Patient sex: M
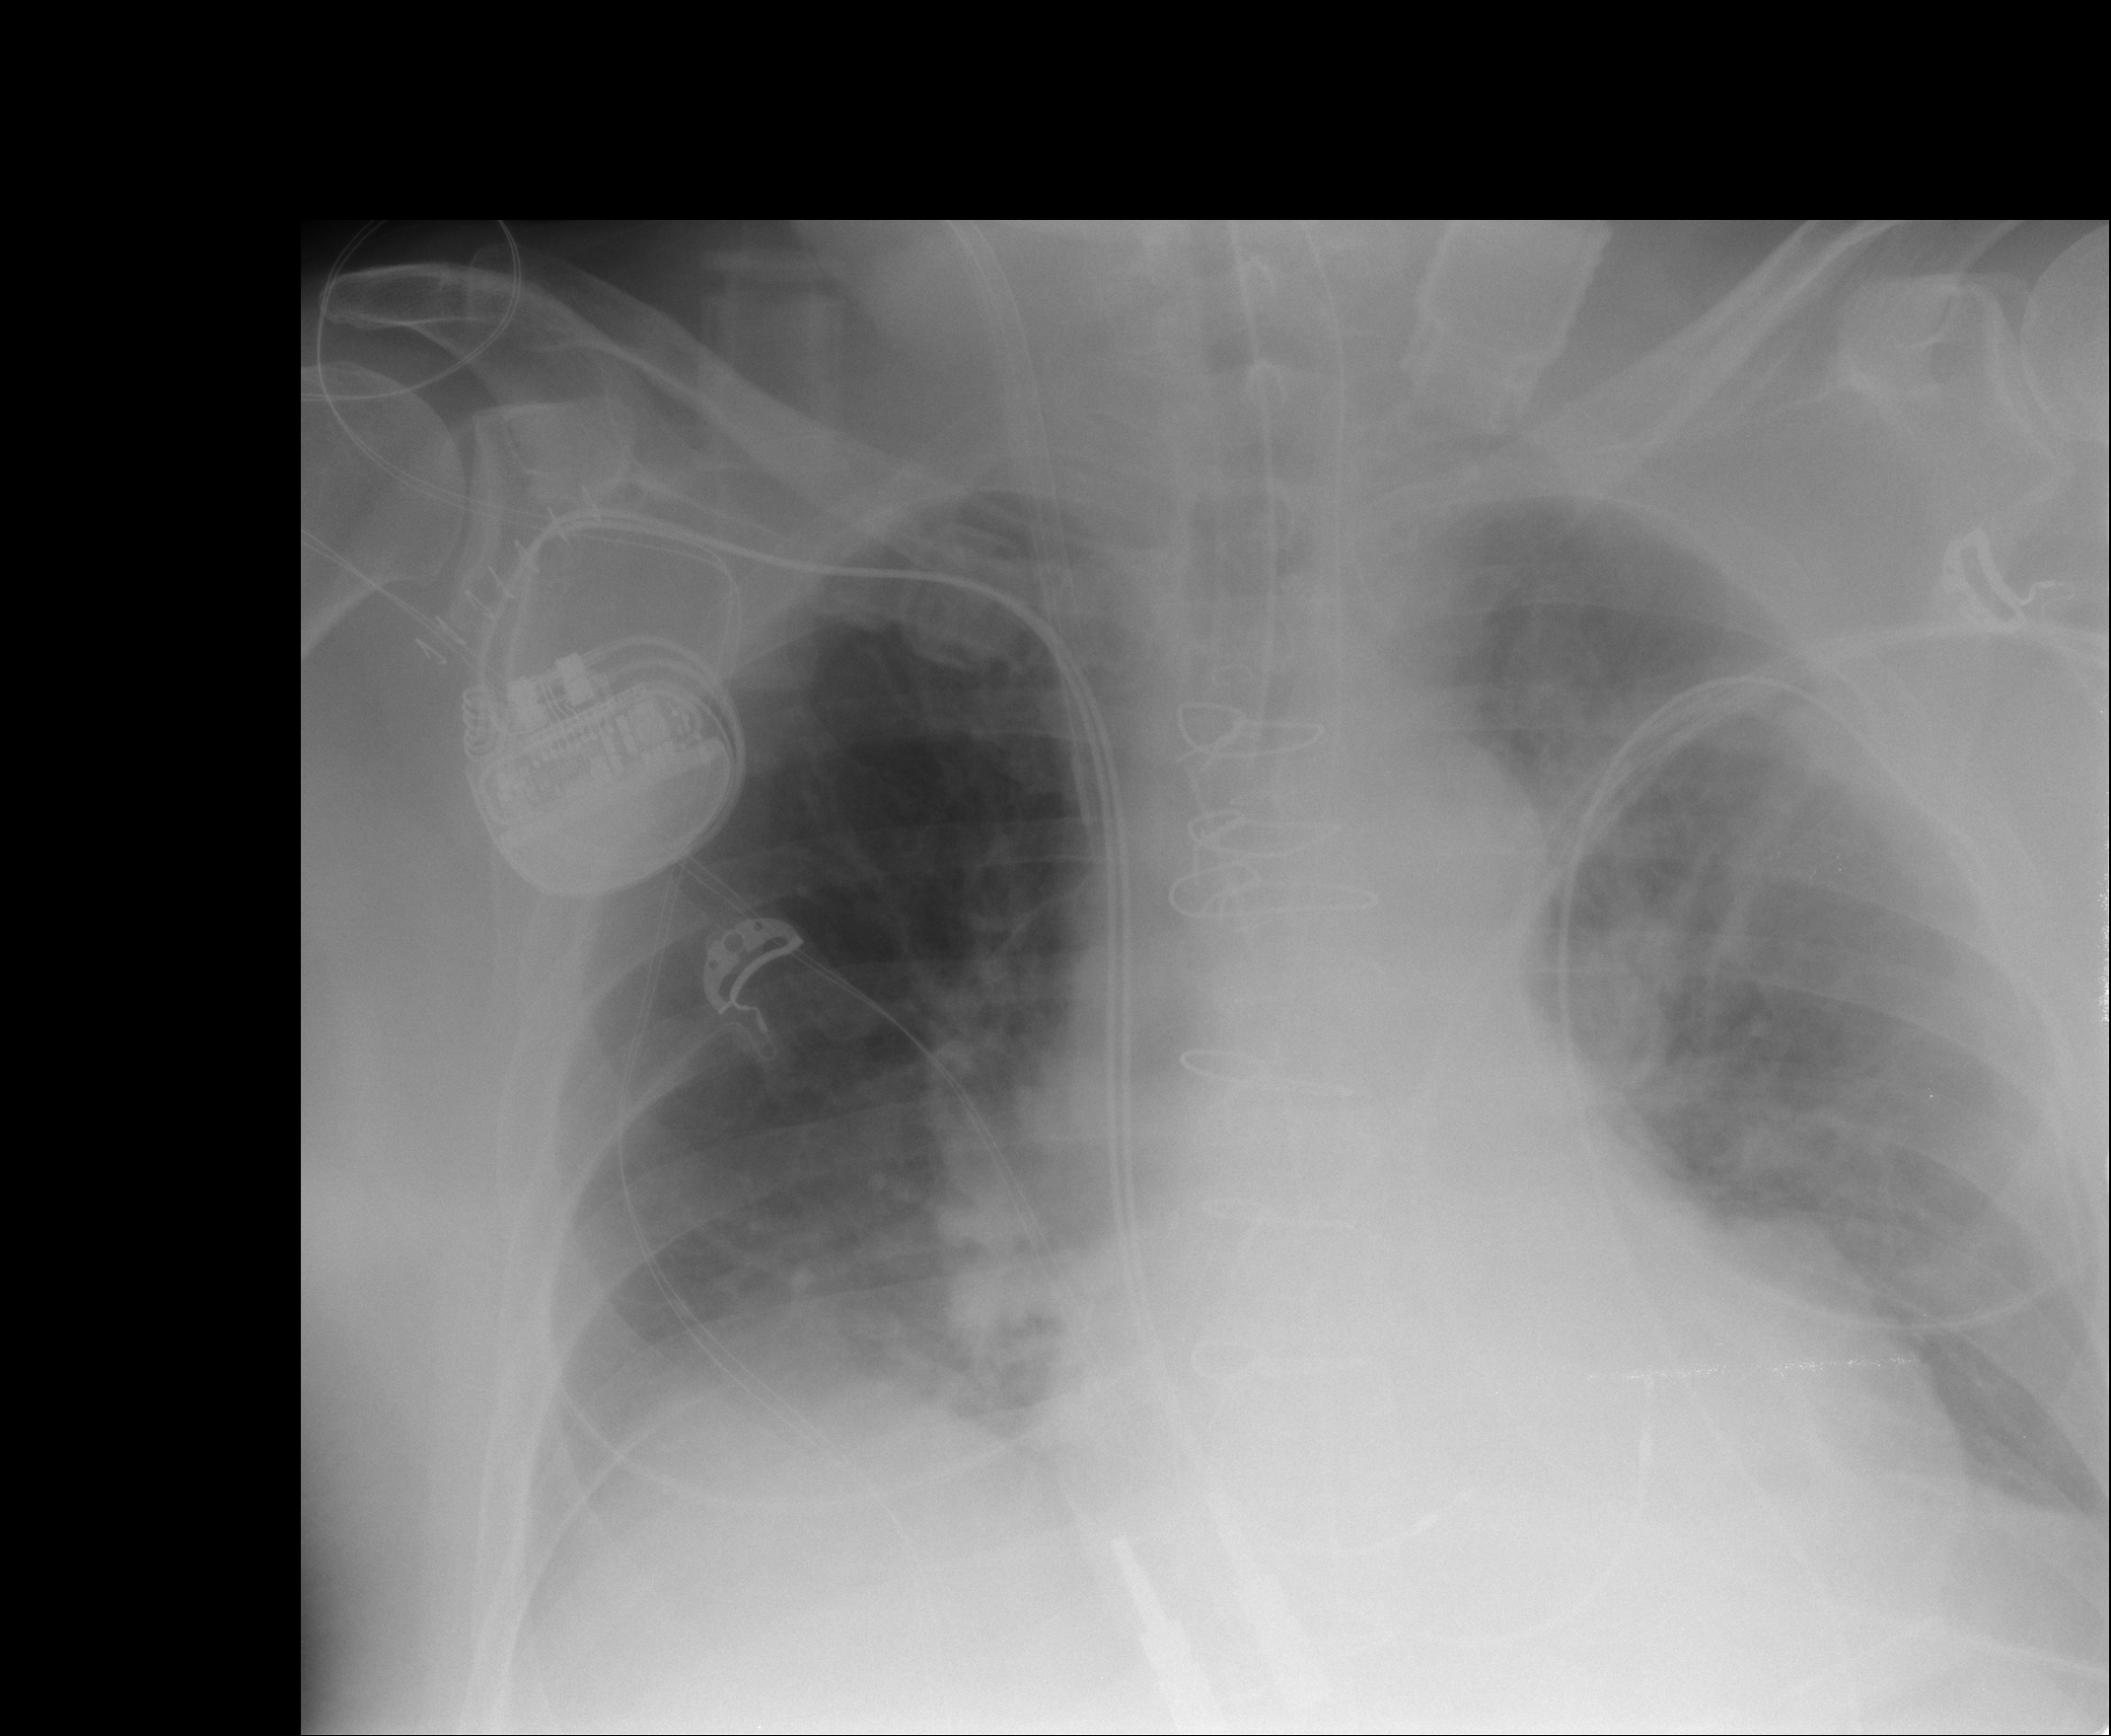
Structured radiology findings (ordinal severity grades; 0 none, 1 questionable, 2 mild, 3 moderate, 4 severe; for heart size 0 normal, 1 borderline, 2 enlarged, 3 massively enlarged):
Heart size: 0
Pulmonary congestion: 2
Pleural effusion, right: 2
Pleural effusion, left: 1
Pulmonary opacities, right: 0
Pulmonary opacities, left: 0
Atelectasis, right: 2
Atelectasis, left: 2